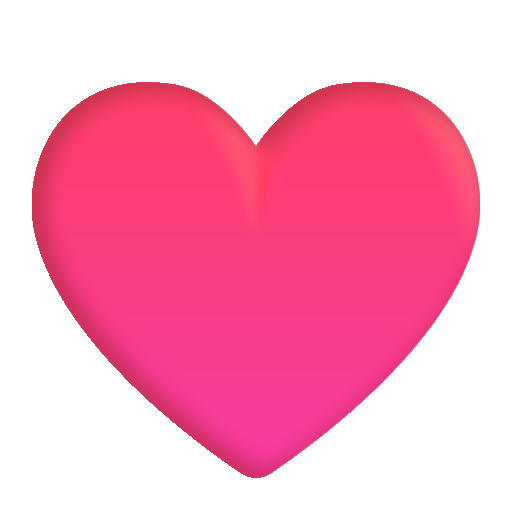
heart suit color